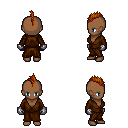
a pixel art fantasy rpg character, female body template, human, dark skin, brown robe, teal pants, brunette mohawk hairstyle, metal gloves, four views (front, back, left, right), 2x2 character sprite sheet, small pixel art, hard edges, no anti-aliasing